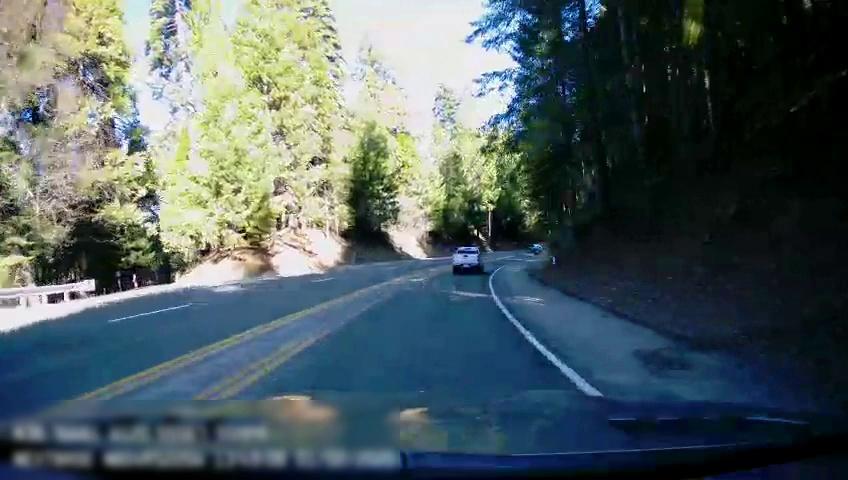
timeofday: Day
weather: Sunny
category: Drivable Space
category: Vehicles | Truck
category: Lanes | Alternate Lane
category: Lanes | Current Lane
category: Lanes | Current Lane
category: Lanes | Opposite Lane
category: Lanes | Opposite Lane
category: Lanes | Opposite Lane